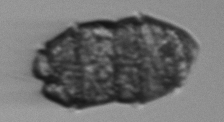
Label: Margalefidinium